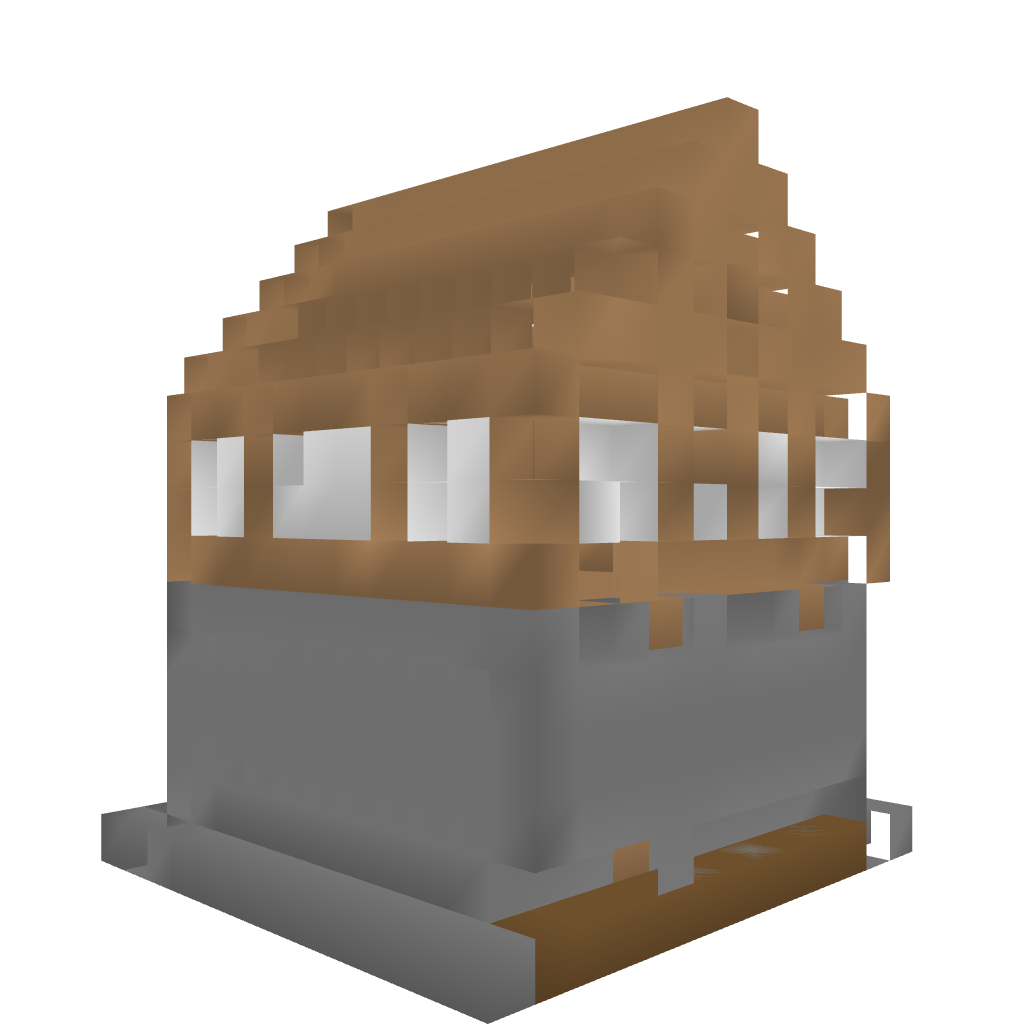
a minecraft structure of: Medieval Style House II high quality